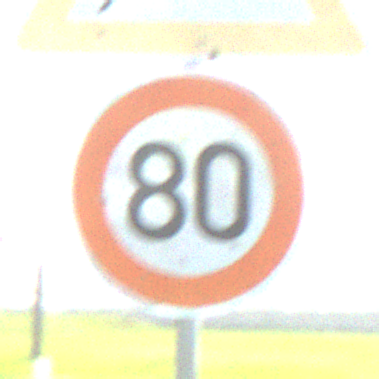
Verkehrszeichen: Geschwindigkeit80
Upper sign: WildwechselLinks
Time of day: MorningAfternoon
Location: Outdoor (Suburban)
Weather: PartlyCloudy
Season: NotSpecified
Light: Natural